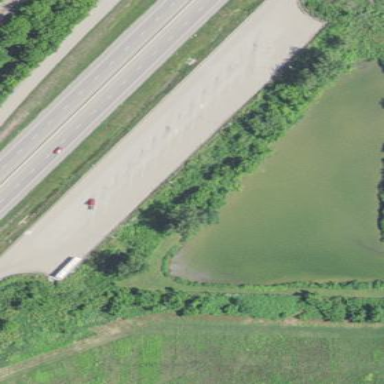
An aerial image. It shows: Rest area on the road.